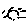
Label: sun